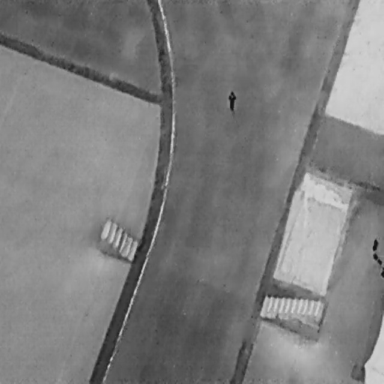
There is a Person in the infrared image.